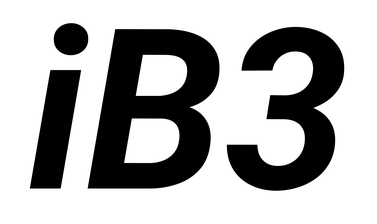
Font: Roboto-Italic_Bold_Italic